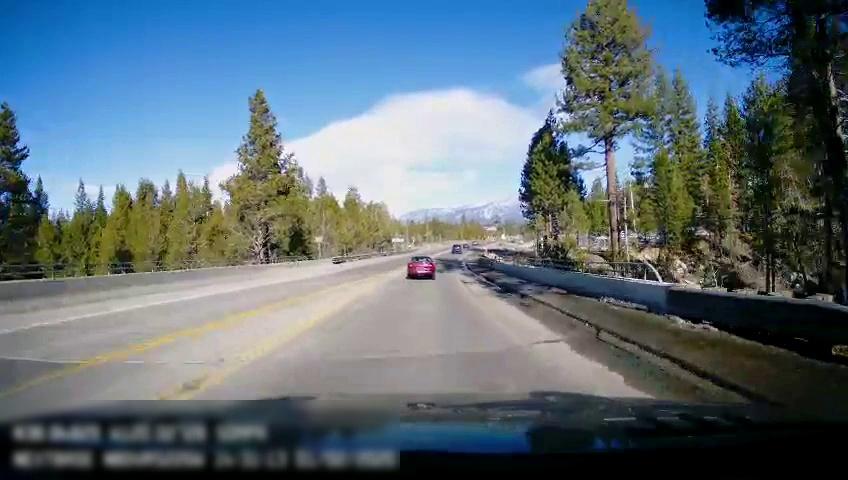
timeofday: Day
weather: Sunny
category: Drivable Space
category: Vehicles | Car
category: Vehicles | SUV
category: Lanes | Opposite Lane
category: Lanes | Current Lane
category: Lanes | Opposite Lane